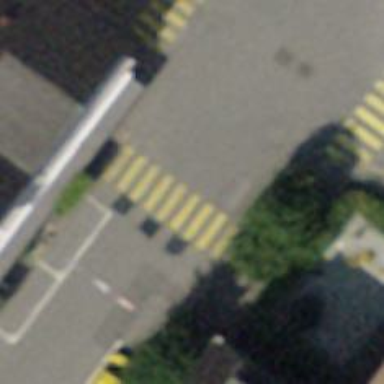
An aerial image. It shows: Uncontrolled zebra crossing on the road.